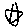
Label: star